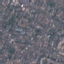
Label: Residential